Interaction volume radius: 5 \u00c5
Interaction volume height: 20 \u00c5
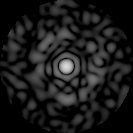
Disorder parameter: 0.8432